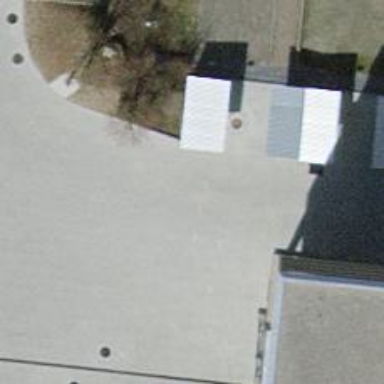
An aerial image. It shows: Driveway made of paving stones.